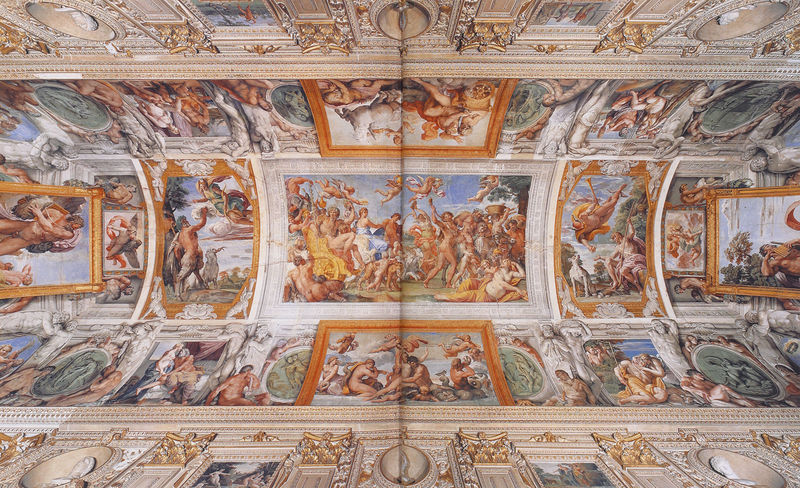
Titel: Deckenfresken der Galleria Farnese
Künstler: Annibale Carracci
Standort: Rom, Palazzo Farnese (EU - I - Latium)
Schlagwörter: gemälde, himmel, mann, nackt, frauen, bunt, fenster, männer, gebäude, rot, malerei, band, barock, rahmen, kirche, gold, decke, engel, bilder, liebe, modern, pilaster, saal, wandmalerei, stuck, oben, rechtecke, gewölbe, antike, buch, medaillon, vergoldet, palast, mythologie, kapitelle, kapitell, verziert, hängend, götter, teufel, bacchus, satyr, pan, heilige, fresko, bemalung, korinthisch, eierstab, vergoldung, zierband, bauwerk, deckenmalerei, tonnengewölbe, freskierung, dekcengemälde, ariadne, carraci, aniibale carraci